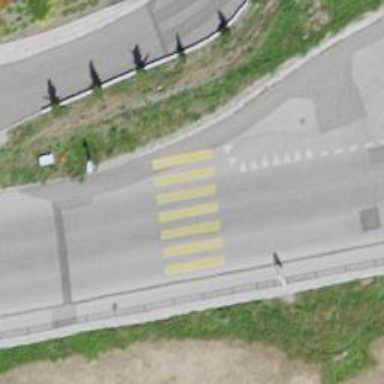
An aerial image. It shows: Uncontrolled zebra crossing.